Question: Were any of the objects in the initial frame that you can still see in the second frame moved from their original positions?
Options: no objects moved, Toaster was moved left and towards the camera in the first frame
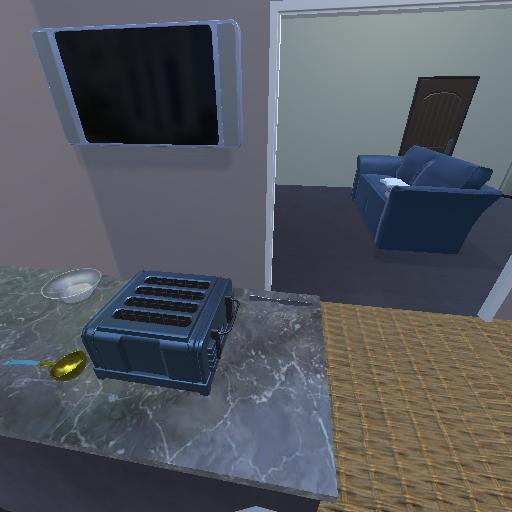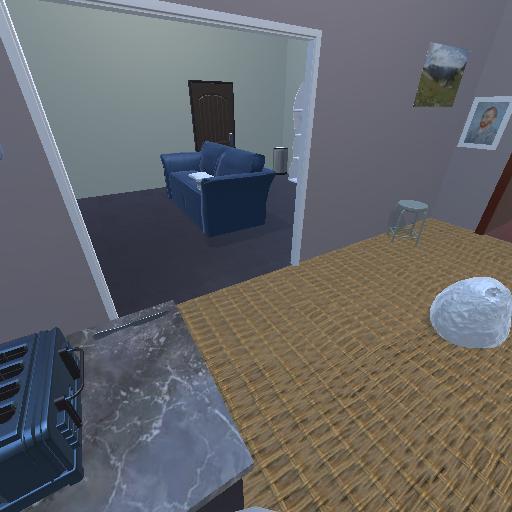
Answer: no objects moved